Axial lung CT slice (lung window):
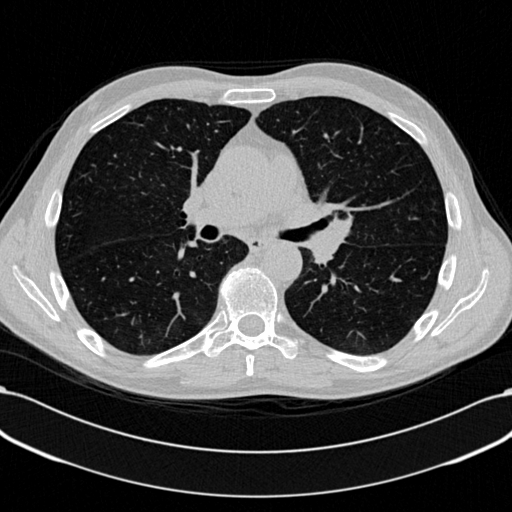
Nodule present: no